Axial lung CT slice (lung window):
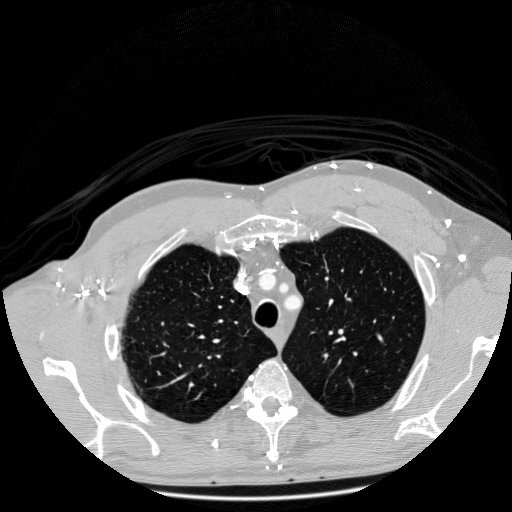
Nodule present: no